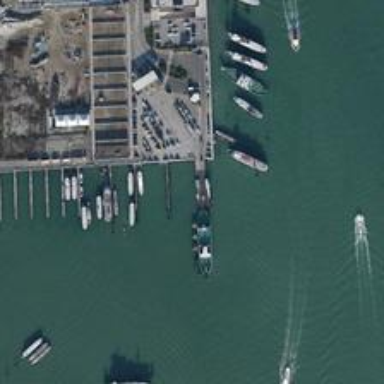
Many white ships docked at the port,some of them are blue .